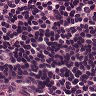
Metastatic tissue present: no